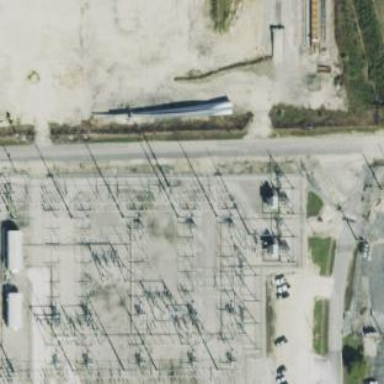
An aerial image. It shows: Outdoor industrial substation.